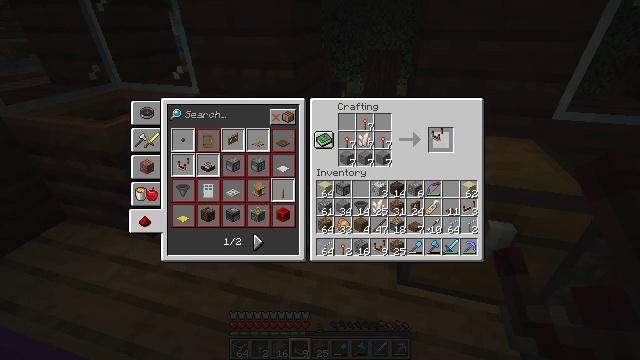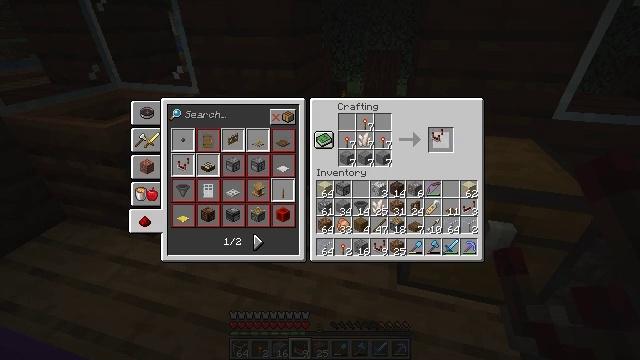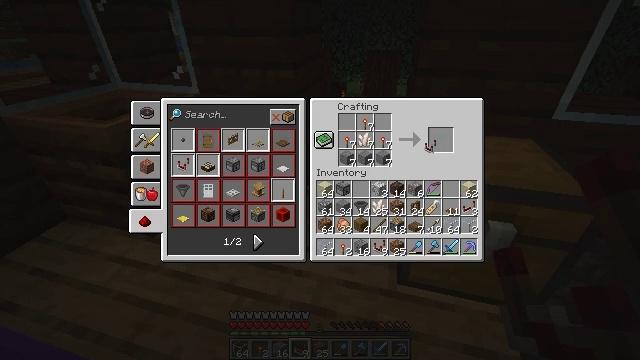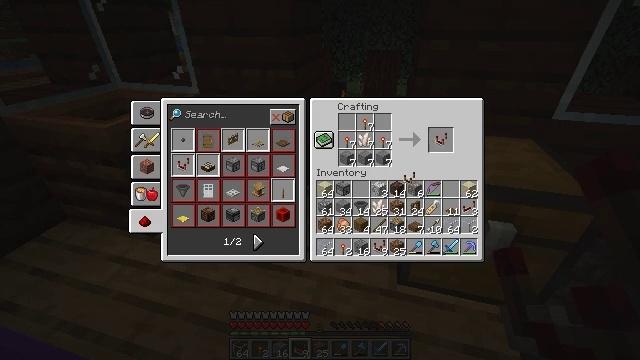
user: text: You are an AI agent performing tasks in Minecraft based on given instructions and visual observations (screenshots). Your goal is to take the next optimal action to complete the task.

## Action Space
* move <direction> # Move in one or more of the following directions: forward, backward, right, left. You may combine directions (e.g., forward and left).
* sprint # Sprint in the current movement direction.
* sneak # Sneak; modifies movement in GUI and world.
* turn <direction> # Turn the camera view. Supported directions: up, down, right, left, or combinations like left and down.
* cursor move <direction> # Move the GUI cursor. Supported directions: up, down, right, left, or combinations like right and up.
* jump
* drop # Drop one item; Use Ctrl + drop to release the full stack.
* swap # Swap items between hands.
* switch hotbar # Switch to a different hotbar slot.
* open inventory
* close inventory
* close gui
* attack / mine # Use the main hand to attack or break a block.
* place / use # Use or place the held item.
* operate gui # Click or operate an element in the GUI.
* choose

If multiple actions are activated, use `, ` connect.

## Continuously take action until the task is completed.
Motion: motion action
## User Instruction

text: Open the crafting table and craft a comparator.
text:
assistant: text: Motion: operate gui
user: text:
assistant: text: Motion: cursor move down
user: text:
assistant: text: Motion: cursor move left and down
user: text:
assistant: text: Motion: no_op